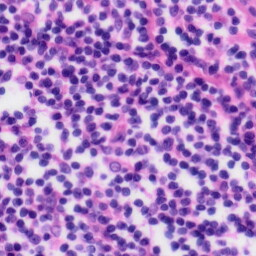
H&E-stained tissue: Tonsil